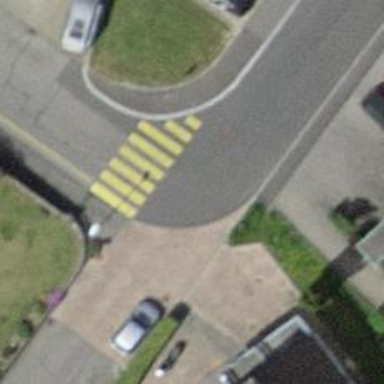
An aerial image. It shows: Uncontrolled zebra crossing on the road.